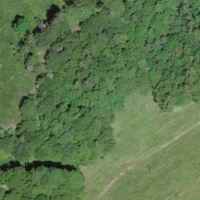
EUNIS habitat code: 44
Species observed at this site:
Campanula glomerata